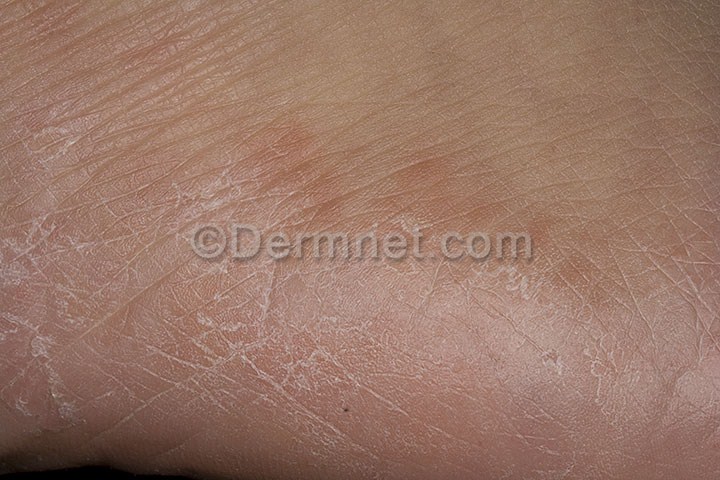
Disease: Tinea Ringworm Candidiasis and other Fungal Infections